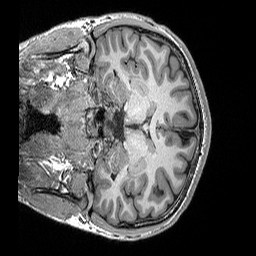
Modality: T1w
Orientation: coronal
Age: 24
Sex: male
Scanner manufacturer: siemens
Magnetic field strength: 3 T
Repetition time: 2.3 s
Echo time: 0.00298 s